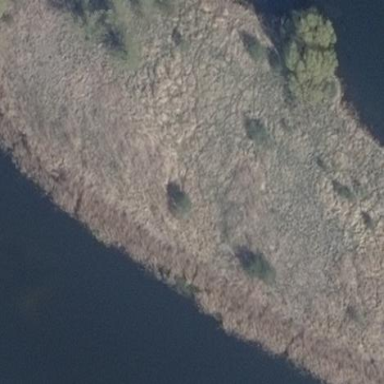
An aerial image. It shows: Reedbed in wetland area.